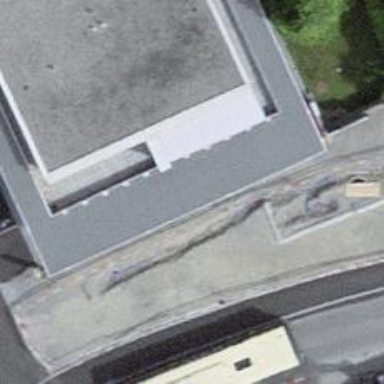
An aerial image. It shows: Public bookcase.